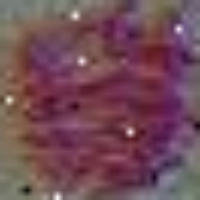
Label: prophase